Field crop: maize
Growth stage: 2
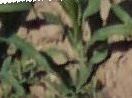
Species: maize